Field crop: maize
Growth stage: 2
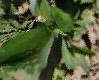
Species: maize